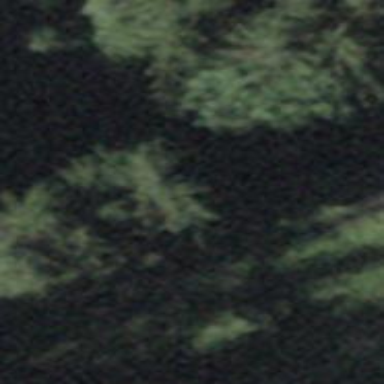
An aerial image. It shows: Evergreen tree with needle-leaved leaves.